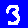
Digit: 3